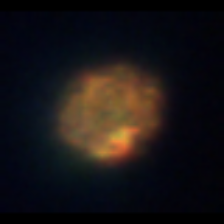
Taxon: Ciliates
Group: Other